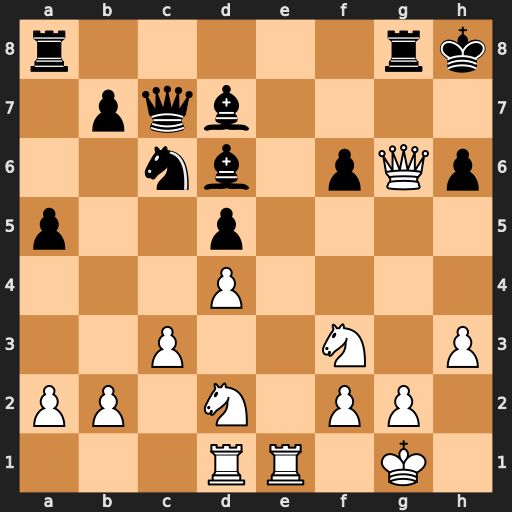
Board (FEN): r5rk/1pqb4/2nb1pQp/p2p4/3P4/2P2N1P/PP1N1PP1/3RR1K1
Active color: w
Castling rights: -
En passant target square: -
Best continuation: Qxh6#